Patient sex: F
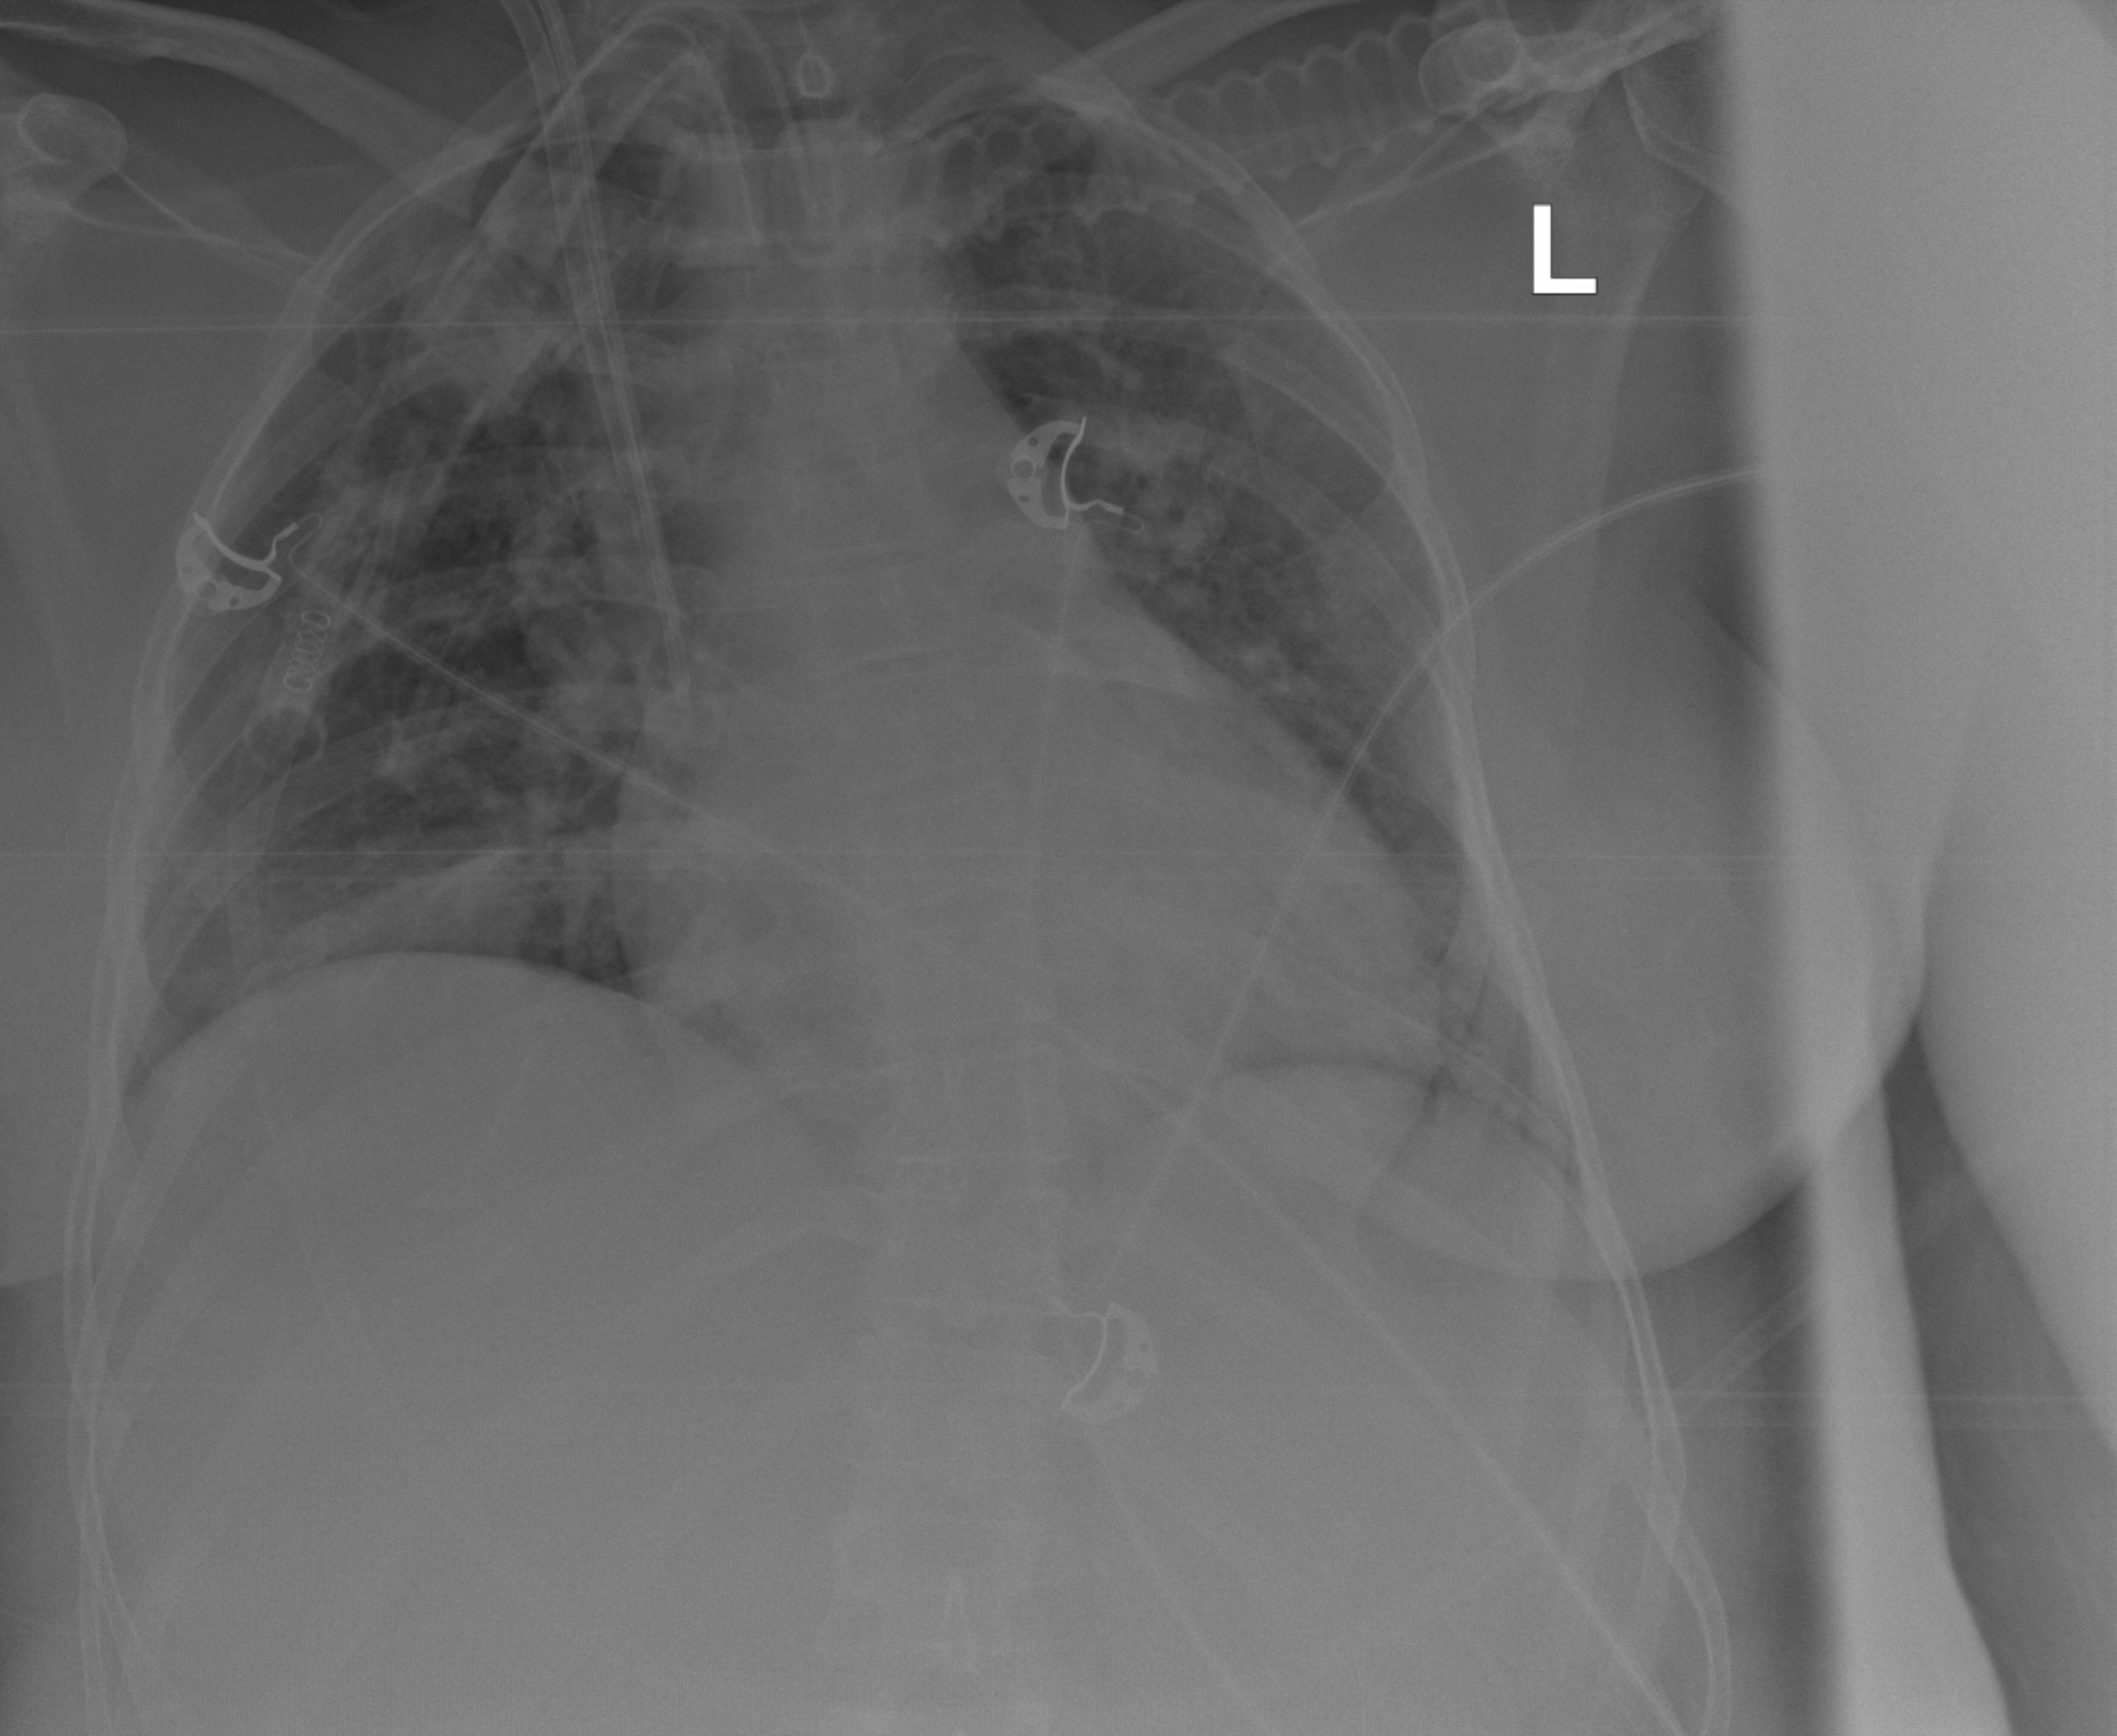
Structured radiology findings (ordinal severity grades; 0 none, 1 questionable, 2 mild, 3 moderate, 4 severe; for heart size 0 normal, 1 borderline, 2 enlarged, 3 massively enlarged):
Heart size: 0
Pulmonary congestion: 2
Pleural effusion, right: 0
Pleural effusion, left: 0
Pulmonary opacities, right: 0
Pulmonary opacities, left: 0
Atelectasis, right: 2
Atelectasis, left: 2